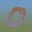
Label: 0